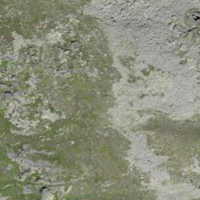
EUNIS habitat code: 31
Species observed at this site:
Jacobaea incana